Aerial crown-view tile of a tropical tree (Barro Colorado Island, Panama), acquired 20250414:
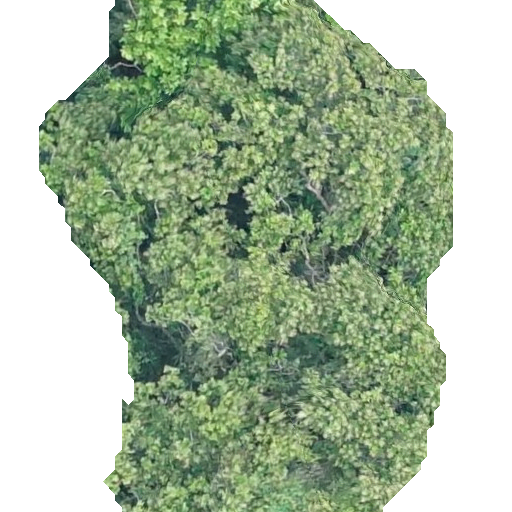
Species: Anacardium excelsum
GBIF accepted scientific name: Anacardium excelsum
Crown area: 278.27 m²